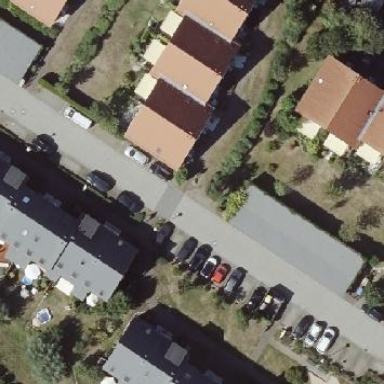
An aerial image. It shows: Street-side parking on grass paver surface with parallel orientation.